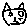
Label: cat